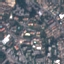
Label: Residential